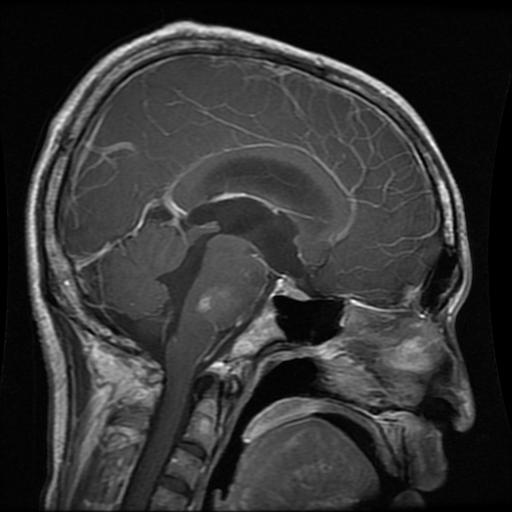
Label: glioma